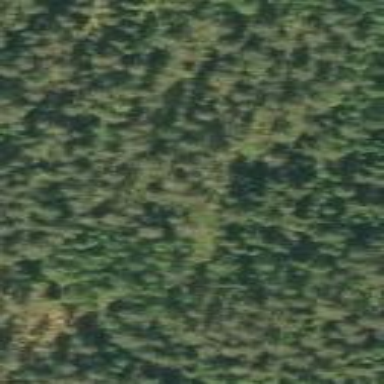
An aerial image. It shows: Woodland consisting mainly of needle-leaved trees.